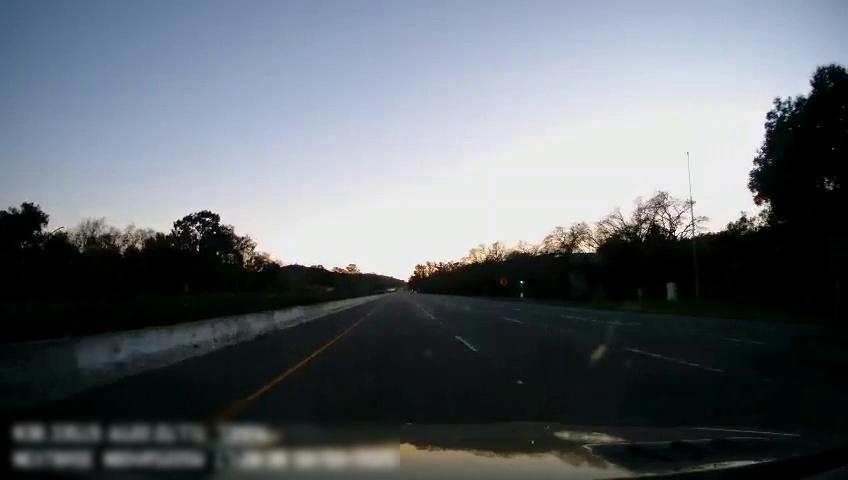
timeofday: Day
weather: Cloudy
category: Drivable Space
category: Lanes | Current Lane
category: Lanes | Current Lane
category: Lanes | Alternate Lane
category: Lanes | Alternate Lane